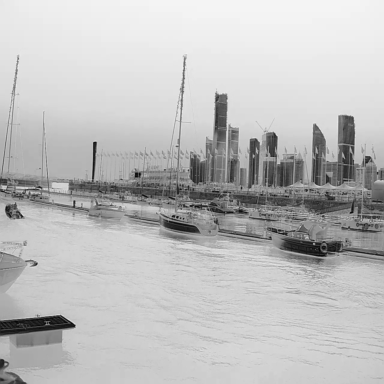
There are four canoes in the infrared image.